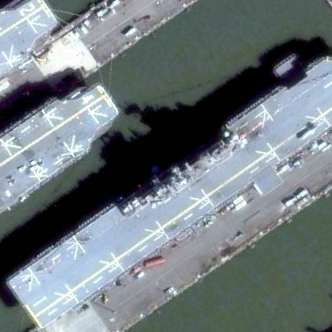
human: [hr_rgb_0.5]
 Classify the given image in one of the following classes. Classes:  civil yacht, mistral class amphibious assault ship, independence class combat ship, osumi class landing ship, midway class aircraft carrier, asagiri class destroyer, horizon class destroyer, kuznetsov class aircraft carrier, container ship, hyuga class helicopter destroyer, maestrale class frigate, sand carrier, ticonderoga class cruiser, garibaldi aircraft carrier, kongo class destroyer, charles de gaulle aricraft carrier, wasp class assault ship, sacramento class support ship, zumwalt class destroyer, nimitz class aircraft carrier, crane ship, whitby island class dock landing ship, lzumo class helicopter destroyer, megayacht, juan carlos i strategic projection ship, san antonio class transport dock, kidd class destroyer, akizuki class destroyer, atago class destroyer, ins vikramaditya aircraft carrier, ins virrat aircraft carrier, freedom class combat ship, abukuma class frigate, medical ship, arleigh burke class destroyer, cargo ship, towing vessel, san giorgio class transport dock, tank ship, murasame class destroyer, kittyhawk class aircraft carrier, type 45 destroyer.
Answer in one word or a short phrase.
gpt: Wasp class assault ship